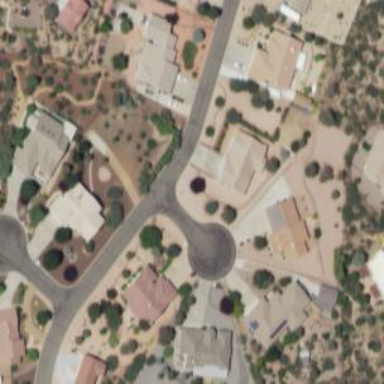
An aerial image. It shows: Circle designated as turning point on the road.